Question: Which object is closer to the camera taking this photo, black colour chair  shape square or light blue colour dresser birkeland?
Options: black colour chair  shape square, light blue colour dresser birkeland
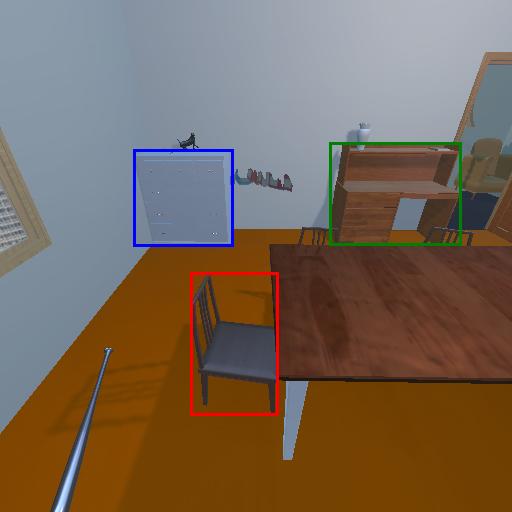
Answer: black colour chair  shape square